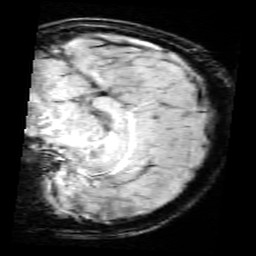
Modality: SWI
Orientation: sagittal
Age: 12
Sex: male
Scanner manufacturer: siemens
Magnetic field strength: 3 T
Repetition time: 0.027 s
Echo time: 0.02 s